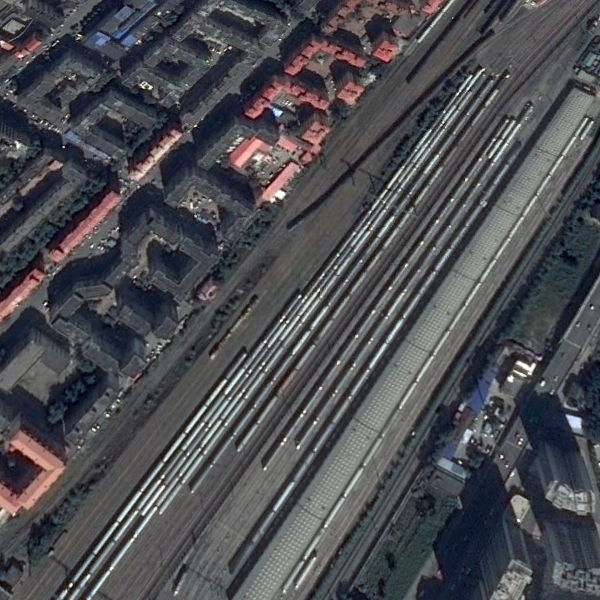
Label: RailwayStation